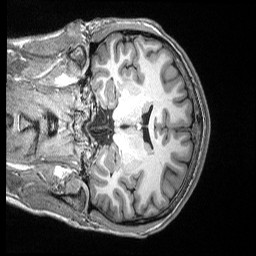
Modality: T1w
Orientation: coronal
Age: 23
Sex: male